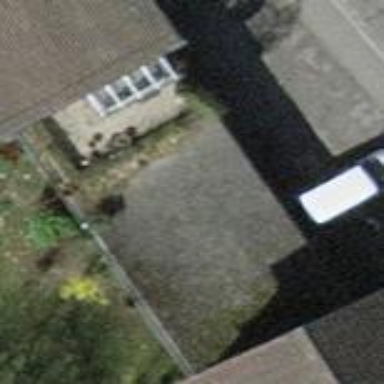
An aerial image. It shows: Group of garages.